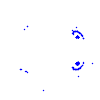
Particle: electron